Aerial crown-view tile of a tropical tree (Barro Colorado Island, Panama), acquired 20240611:
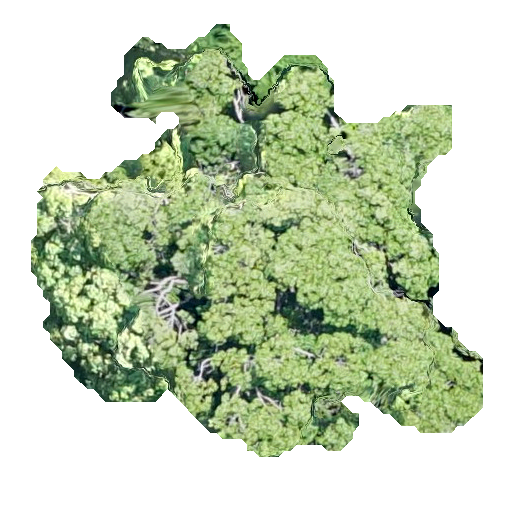
Species: Ocotea leptobotra
GBIF accepted scientific name: Ocotea leptobotra
Crown area: 201.391 m²